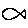
Label: fish